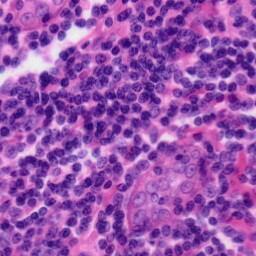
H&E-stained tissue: Tonsil